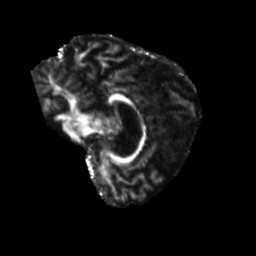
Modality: FA
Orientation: sagittal
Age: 68
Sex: male
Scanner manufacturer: siemens
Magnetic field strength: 3 T
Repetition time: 5.25 s
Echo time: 0.08 s